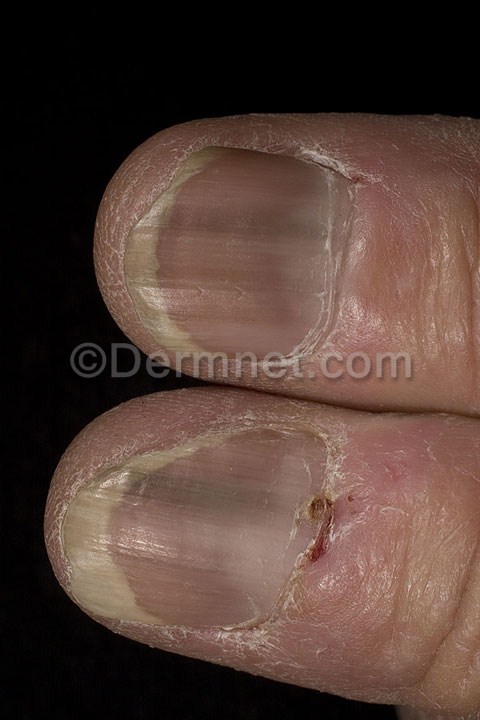
Disease: Nail Fungus and other Nail Disease